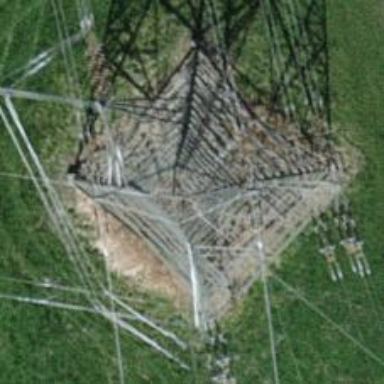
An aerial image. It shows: Lattice structure tower.